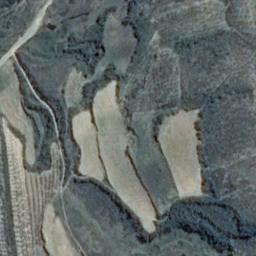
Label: terrace